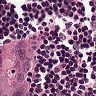
Metastatic tissue present: yes